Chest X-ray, PA view. Patient: 67 years old, sex M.
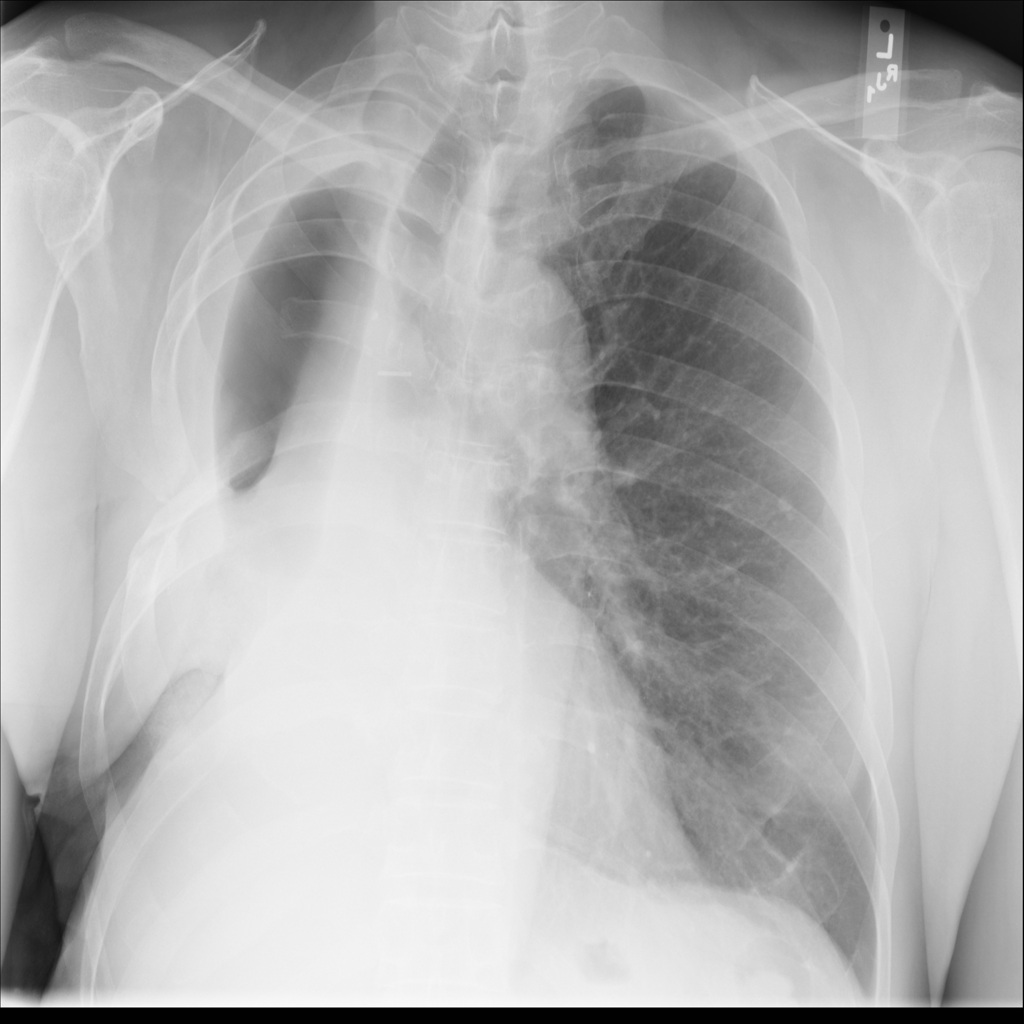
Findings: No Finding